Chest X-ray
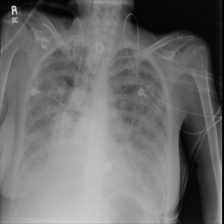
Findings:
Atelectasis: negative
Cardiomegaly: negative
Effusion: negative
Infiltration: negative
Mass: positive
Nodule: negative
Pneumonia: negative
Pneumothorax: negative
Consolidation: negative
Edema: negative
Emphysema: negative
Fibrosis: negative
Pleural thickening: negative
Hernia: negative